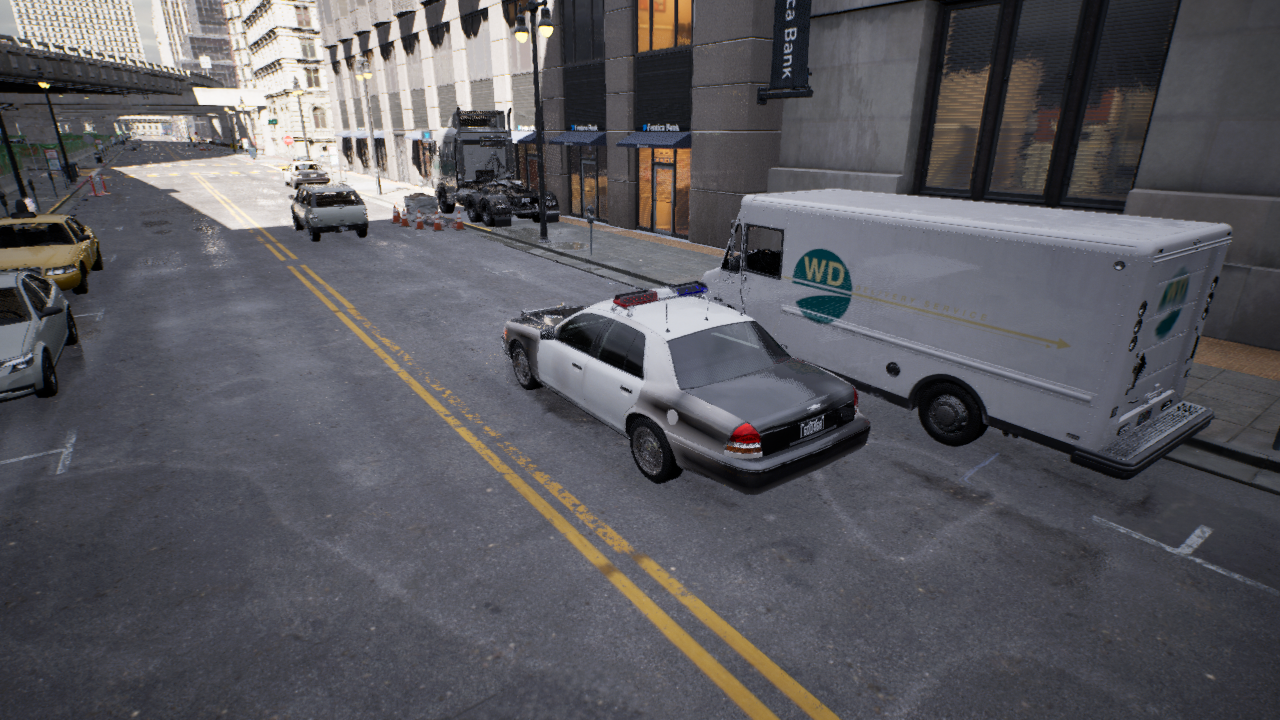
Venue: downtown
Lighting: clear day
Vehicle rig: sedan